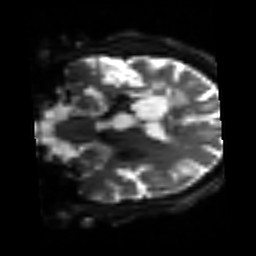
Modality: sbref
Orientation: coronal
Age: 59
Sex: male
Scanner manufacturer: siemens
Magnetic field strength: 3 T
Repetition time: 3.2 s
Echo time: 0.081 s